Interaction volume radius: 10 \u00c5
Interaction volume height: 25 \u00c5
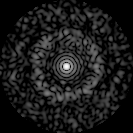
Disorder parameter: 0.8314